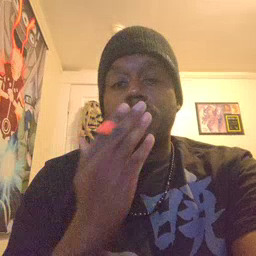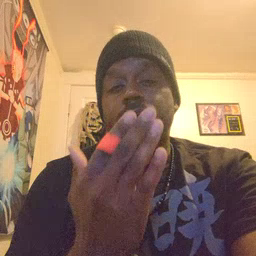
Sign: thankyou